Aerial crown-view tile of a tropical tree (Barro Colorado Island, Panama), acquired 20241216:
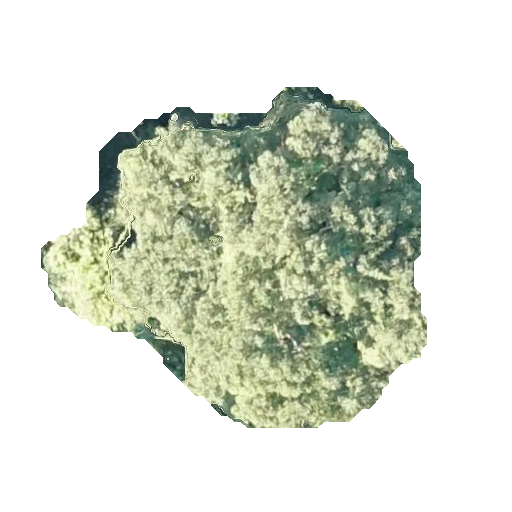
Species: Astronium graveolens
GBIF accepted scientific name: Astronium graveolens
Crown area: 134.015 m²